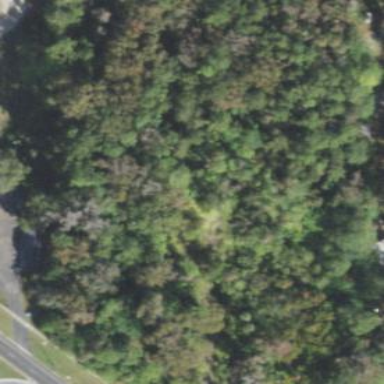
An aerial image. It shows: Mixed woodland area with various types of leaves.